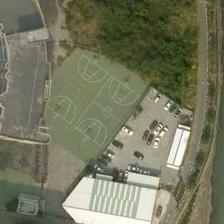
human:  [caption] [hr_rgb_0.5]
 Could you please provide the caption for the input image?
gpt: several buildings and a small parking lot is near to a river .

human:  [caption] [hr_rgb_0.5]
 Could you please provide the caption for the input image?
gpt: a parking lot and two basketball fields are next to a river .

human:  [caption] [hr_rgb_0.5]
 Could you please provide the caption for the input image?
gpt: two basketball fields with a small parking lot and some green plants are next to a river .

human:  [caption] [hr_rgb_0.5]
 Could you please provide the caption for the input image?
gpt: the open space between the edifice and the river is made up of two basketball fields and a parking lot .

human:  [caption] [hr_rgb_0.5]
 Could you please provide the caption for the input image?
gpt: two basketball fields with a small parking lot and some green plants are next to a river .